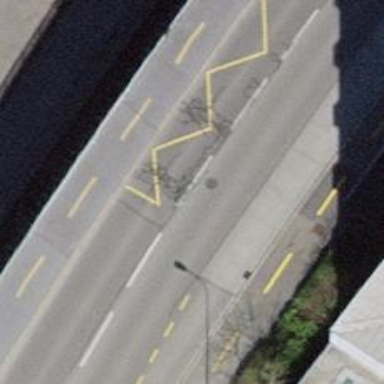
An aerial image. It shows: Bus stop with designated stop position for public transport.